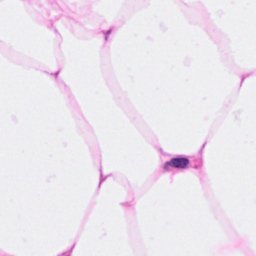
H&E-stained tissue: Breast